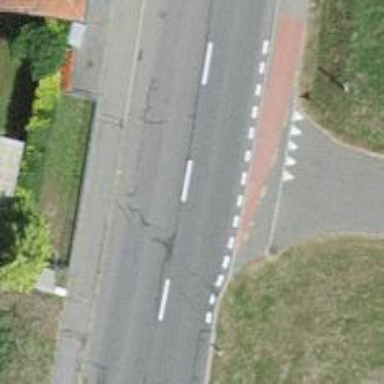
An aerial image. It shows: Unmarked road crossing.